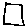
Label: square